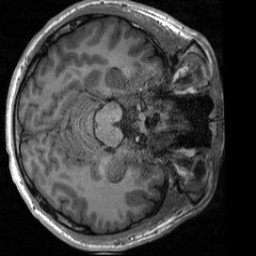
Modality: T1w
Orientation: axial
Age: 22
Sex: male
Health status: healthy
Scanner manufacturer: siemens
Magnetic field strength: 3 T
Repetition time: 2 s
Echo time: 0.00232 s